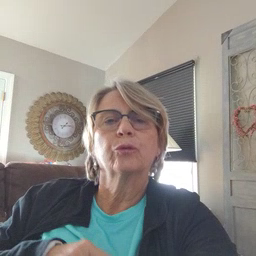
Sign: dryer